Field crop: maize
Growth stage: 2
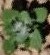
Species: chenopodium